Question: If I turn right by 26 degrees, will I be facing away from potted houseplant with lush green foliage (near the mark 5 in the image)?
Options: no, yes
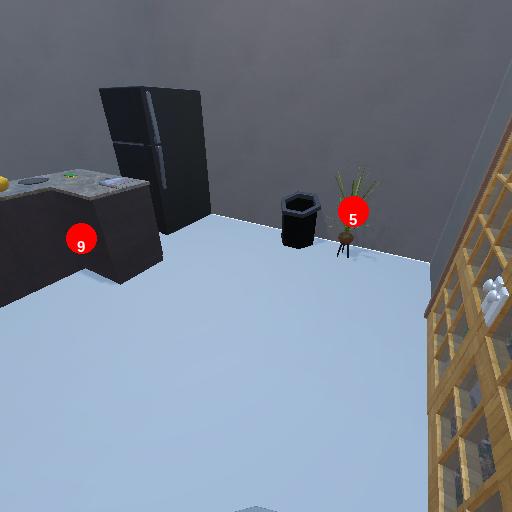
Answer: no